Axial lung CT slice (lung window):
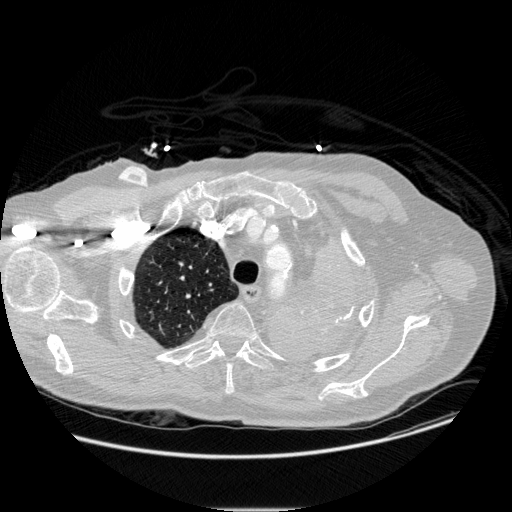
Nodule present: no